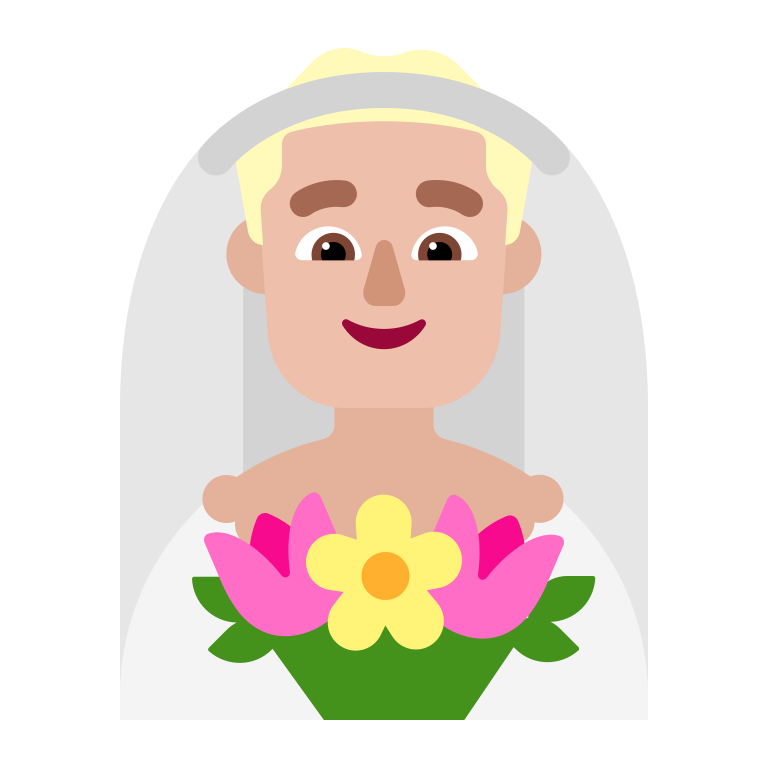
man with veil flat  light